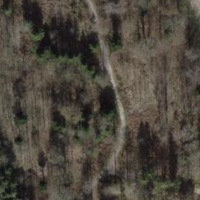
EUNIS habitat code: 41
Species observed at this site:
Geum rivale